Brain MRI, t1w sequence, axial 2D slice.
Patient: age 34, sex M, weight 90 kg, height 1.9 m
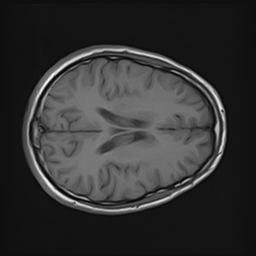